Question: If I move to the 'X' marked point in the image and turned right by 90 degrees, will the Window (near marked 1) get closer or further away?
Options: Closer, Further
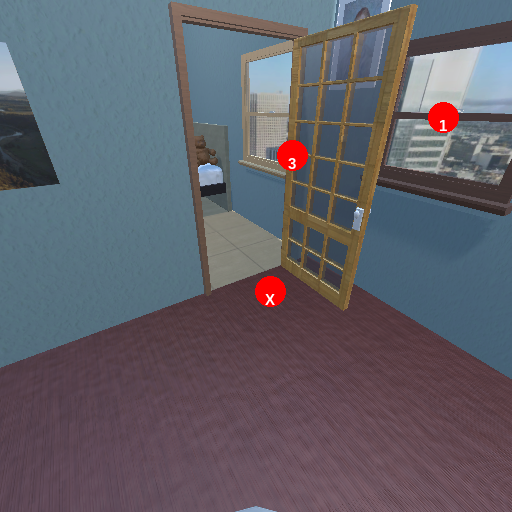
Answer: Closer